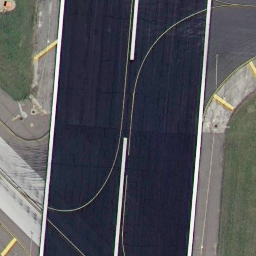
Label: runway